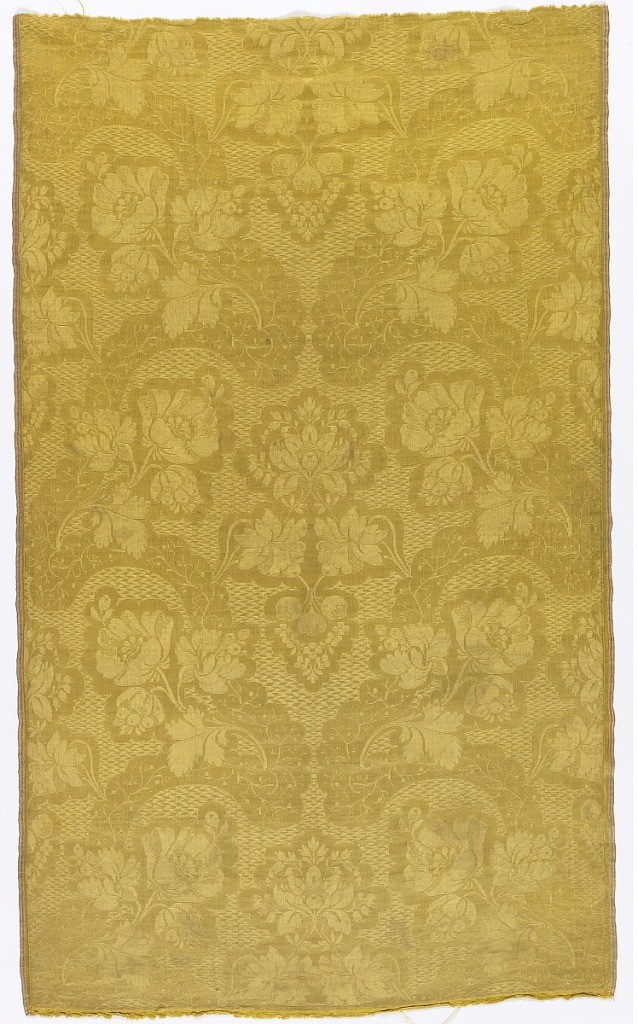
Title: Fragment
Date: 18th century
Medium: Silk damask Technique: damask, 5 unit satin
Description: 1978-168-15-a: Length of yellow damask: vertically symmetrical pa...;     1978-168-15-b: Length of yellow damask: vertically symmetrical pa...